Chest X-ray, AP view. Patient: 73 years old, sex F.
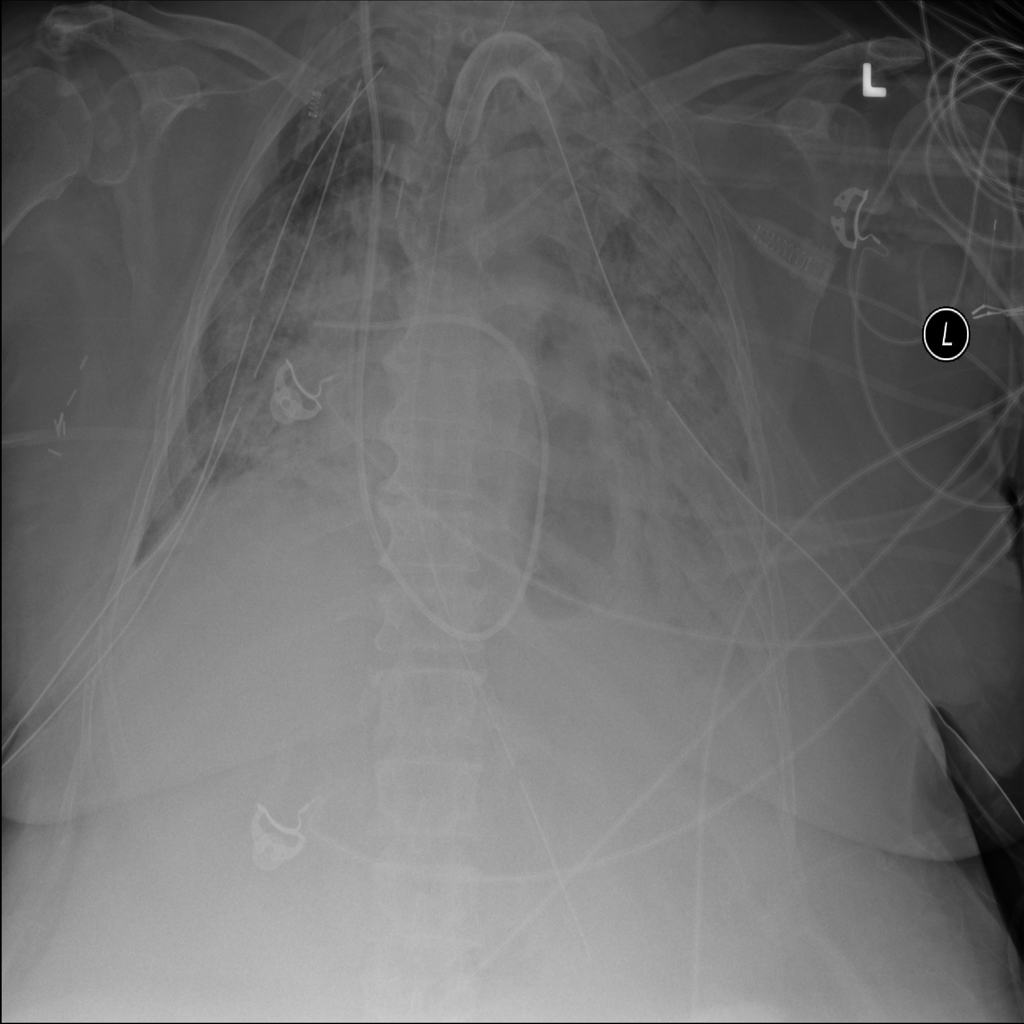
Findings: No Finding